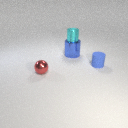
small cyan metal cylinder above large blue metal cylinder